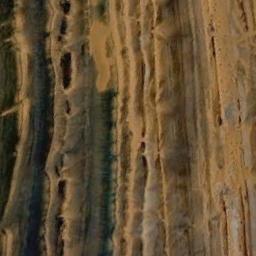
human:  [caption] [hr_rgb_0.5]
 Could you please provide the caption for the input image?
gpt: There are yellow desert with lines of green plants .

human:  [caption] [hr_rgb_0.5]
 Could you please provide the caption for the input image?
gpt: There is some vegetation in this desert .

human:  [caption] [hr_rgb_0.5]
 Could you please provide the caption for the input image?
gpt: The desert has yellow sand and lots of transverse sand ridges .

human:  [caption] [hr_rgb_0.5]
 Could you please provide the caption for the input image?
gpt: This is a strip of ginger desert .

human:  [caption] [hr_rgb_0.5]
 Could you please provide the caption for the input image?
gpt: A desert with many weathered stripes .